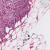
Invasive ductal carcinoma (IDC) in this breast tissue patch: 1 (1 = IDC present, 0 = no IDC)